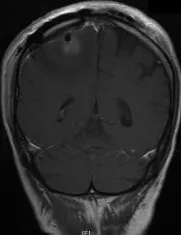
Postoperative MR images confirming gross total resection. /. Post-gadolinium T1-weighted images showing some hyperintense material in the cavity that does not enhance compared to pre-contrast sequence.
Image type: radiology (mri)